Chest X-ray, AP view. Patient: 41 years old, sex F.
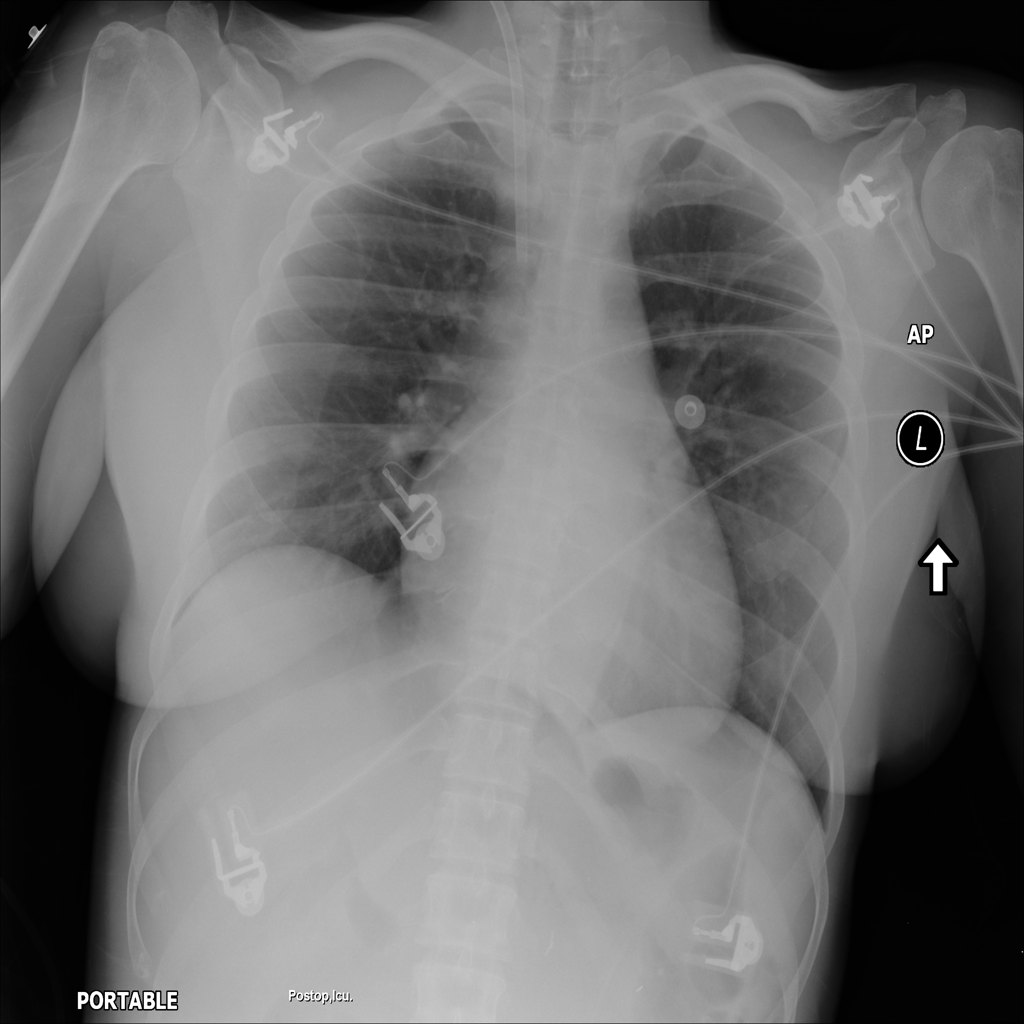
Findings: No Finding